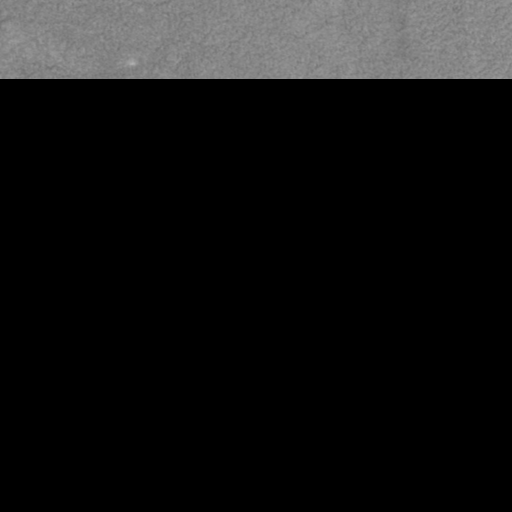
Classes present: Background